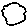
Label: cloud